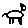
Label: cat